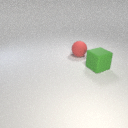
large red rubber sphere behind large green rubber cube